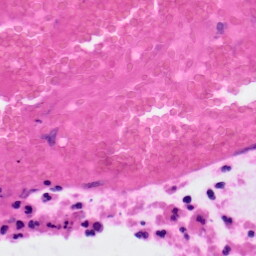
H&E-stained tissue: Colon